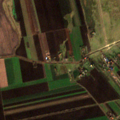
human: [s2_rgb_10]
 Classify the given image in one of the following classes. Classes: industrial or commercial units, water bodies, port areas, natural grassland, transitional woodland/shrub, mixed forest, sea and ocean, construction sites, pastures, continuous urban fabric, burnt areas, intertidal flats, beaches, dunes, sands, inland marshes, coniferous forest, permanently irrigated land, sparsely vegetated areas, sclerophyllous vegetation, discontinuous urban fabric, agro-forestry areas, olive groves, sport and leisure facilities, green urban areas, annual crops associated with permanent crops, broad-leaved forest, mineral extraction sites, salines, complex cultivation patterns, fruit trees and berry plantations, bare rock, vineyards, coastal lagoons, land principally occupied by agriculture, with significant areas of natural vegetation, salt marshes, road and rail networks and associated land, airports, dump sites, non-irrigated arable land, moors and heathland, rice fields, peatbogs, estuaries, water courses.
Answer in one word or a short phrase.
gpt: non-irrigated arable land, pastures, complex cultivation patterns